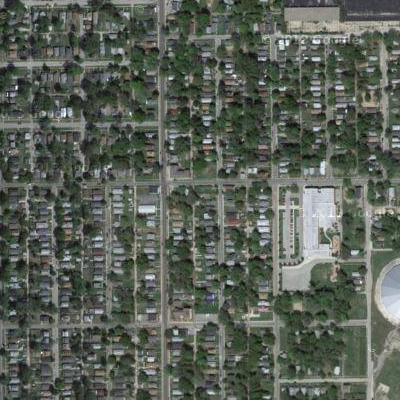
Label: fResident